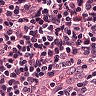
Metastatic tissue present: no